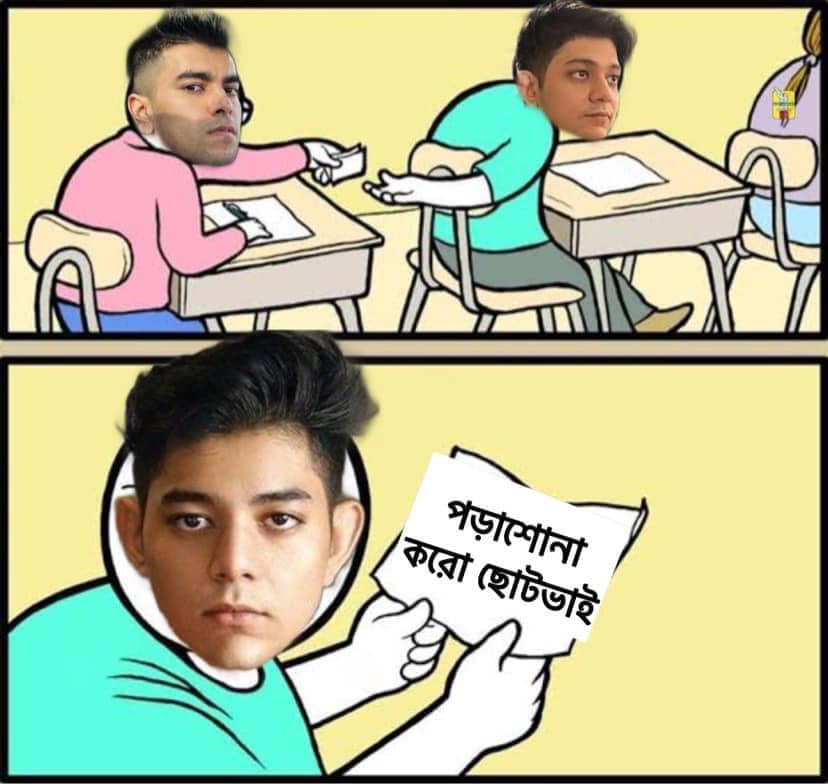
Text: পড়াশোনা  করো ছোটভাই
Label: Non Hate